Question: I have a 'TextView' which has a 'SpannableString' inside it to highlight searched terms. Like so :

'''
<TextView android:layout_width="match_parent"
android:layout_height="match_parent"
android:id="@+id/textBox"
android:textSize="16sp"
android:paddingTop="10dp"
android:paddingLeft="20dp"
android:paddingRight="20dp"
android:lineSpacingExtra="5dp"
android:textColor="@color/TextGray"/>
'''
As can be seen I am using 'android:lineSpacingExtra' to give the lines a nice spacing, however it is causing the 'SpannableString' background to be too tall. I would like to keep the spacing between the lines but make the 'SpannableString' shorter.
How is this possible?
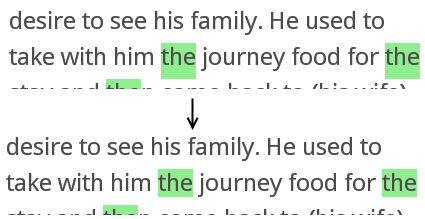
Answer: You can create your own span by extending <URL>. In 'draw' method, you can take into account the 'fontSpacing' which you can get from 'Paint' parameter.
Like this:
'''
import android.graphics.Canvas;
import android.graphics.Paint;
import android.graphics.Paint.FontMetricsInt;
import android.graphics.RectF;
import android.text.style.ReplacementSpan;
public class BetterHighlightSpan extends ReplacementSpan {
private int backgroundColor;
public BetterHighlightSpan(int backgroundColor) {
super();
this.backgroundColor = backgroundColor;
}
@Override
public int getSize(Paint paint, CharSequence text, int start, int end, FontMetricsInt fm) {
return Math.round(paint.measureText(text, start, end));
}
@Override
public void draw(Canvas canvas, CharSequence text, int start, int end, float x, int top, int y, int bottom,
Paint paint) {
// save current color
int oldColor = paint.getColor();
// calculate new bottom position considering the fontSpacing
float fontSpacing = paint.getFontSpacing();
float newBottom = bottom - fontSpacing;
// change color and draw background highlight
RectF rect = new RectF(x, top, x + paint.measureText(text, start, end), newBottom);
paint.setColor(backgroundColor);
canvas.drawRect(rect, paint);
// revert color and draw text
paint.setColor(oldColor);
canvas.drawText(text, start, end, x, y, paint);
}
}
'''
You can use it like this:
'''
TextView textView = (TextView) findViewById(R.id.textView);
SpannableStringBuilder builder = new SpannableStringBuilder("here some text and more of it");
builder.setSpan(new BetterHighlightSpan(Color.CYAN), 4, 8, Spannable.SPAN_EXCLUSIVE_EXCLUSIVE);
textView.setText(builder);
'''
I couldn't much test it but you can improve it.